Question: I have this program for calculating Hermite interpolation.
Problem is, that its behave really bad.

This is chart for 35 Chebyshev nodes. If I put more points, peak on the beginning will be higher(its about 10^7 with this amount of nodes).
I interpolated this same function using Lagrange method (green, its shifted so it can be seen) and as you can see it looks fine.
Here is the code:
'''
def hermit_interpolate(input): #input is list of tuples [(x1,y1),(x2,y2)...] xi are Chebyshev nodes
points = [(input[0][0], input[0][1] - 0), (input[0][0], calculate_f_p_x(input[0][0]))] #"input[0][1] - 0" this is just to change type of second element
#calculate_f_p_x returns value of derivative
for k in range(1, len(input)): #Divided differences and derivatives in one list alternately
points.append((input[k][0], (input[k][1] - input[k - 1][1]) / (
input[k][0] - input[k - 1][0])))
points.append((input[k][0], calculate_f_p_x(input[k][0])))
x, c = zip(*points)
x = list(x)
c = list(c)
n = len(points)
for i in range(2, n): #calculating factors
for j in range(n - 1, i - 1, -1):
c[j] = (c[j] - c[j - 1]) / (x[j] - x[j - i])
def result_polynomial(xpoint): #here is function to calculate value for given x
val = c[0]
factor = 1.0
for l in range(1, n):
factor *= (xpoint - x[l - 1])
val += (c[l] * factor)
return val
return result_polynomial
'''
I can't seen what's wrong here.
Thanks!
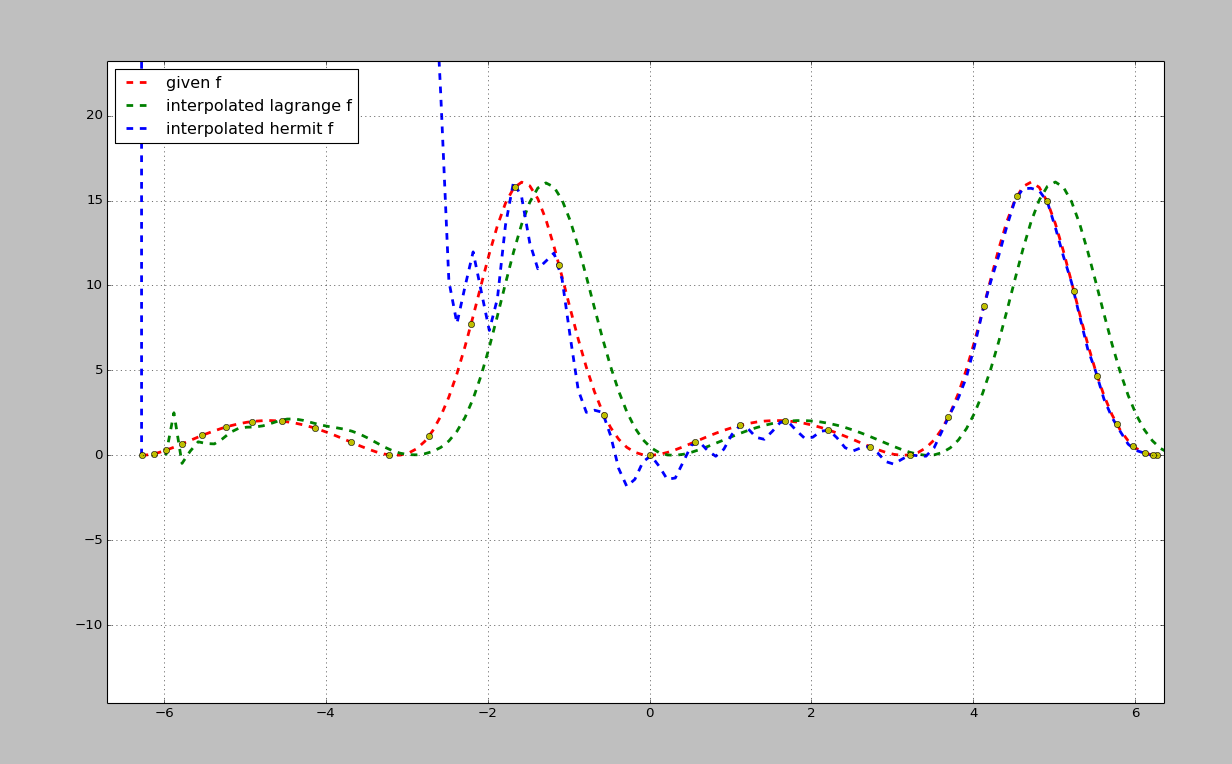
Answer: This code actually works:
'''
def hermit_interpolate(input): #input is list of tuples [(x1,y1),(x2,y2),...,(xn,yn)] xi are Chebyshev nodes
n = len(input)
points = numpy.zeros(shape=(2 * n + 1, 2 * n + 1))
X, Y = zip(*input)
X = list(X)
Y = list(Y)
for i in range(0, 2 * n, 2):
points[i][0] = X[i / 2]
points[i + 1][0] = X[i / 2]
points[i][1] = Y[i / 2]
points[i + 1][1] = Y[i / 2]
for i in range(2, 2 * n + 1):
for j in range(1 + (i - 2), 2 * n):
if i == 2 and j % 2 == 1:
points[j][i] = calculate_f_p_x(X[j / 2]);
else:
points[j][i] = (points[j][i - 1] - points[j - 1][i - 1]) / (
points[j][0] - points[(j - 1) - (i - 2)][0])
def result_polynomial(xpoint): #here is function to calculate value for given x
val = 0
for i in range(0, 2 * n):
factor = 1.
j = 0
while j < i:
factor *= (xpoint - X[j / 2])
if j + 1 != i:
factor *= (xpoint - X[j / 2])
j += 1
j += 1
val += factor * points[i][i + 1]
return val
return result_polynomia
'''